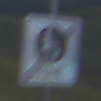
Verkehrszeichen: EndeFussgaengerzone
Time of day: SunriseSunset
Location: Outdoor (Nature)
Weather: PartlyCloudy
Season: NotSpecified
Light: Natural